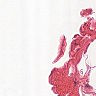
Metastatic tissue present: no